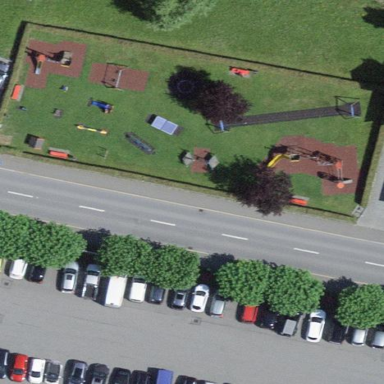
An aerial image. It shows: Playground area for leisure activities on the land.